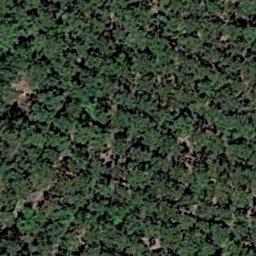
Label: forest